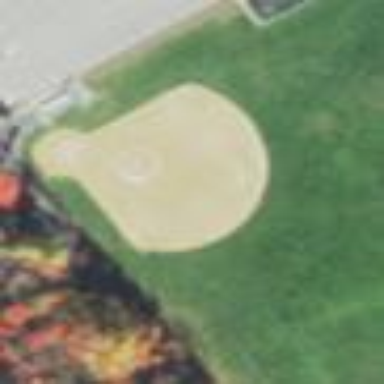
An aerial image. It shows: Baseball pitch for leisure land activities.